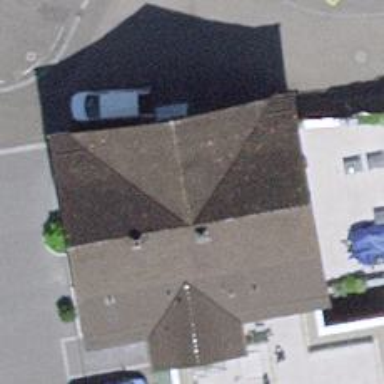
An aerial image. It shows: Restaurant.